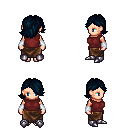
a pixel art fantasy rpg character, female body template, human, light skin, maroon sleeveless shirt, robe skirt, raven swoop hairstyle, white cloth bracers, metal boots, four views (front, back, left, right), 2x2 character sprite sheet, small pixel art, hard edges, no anti-aliasing